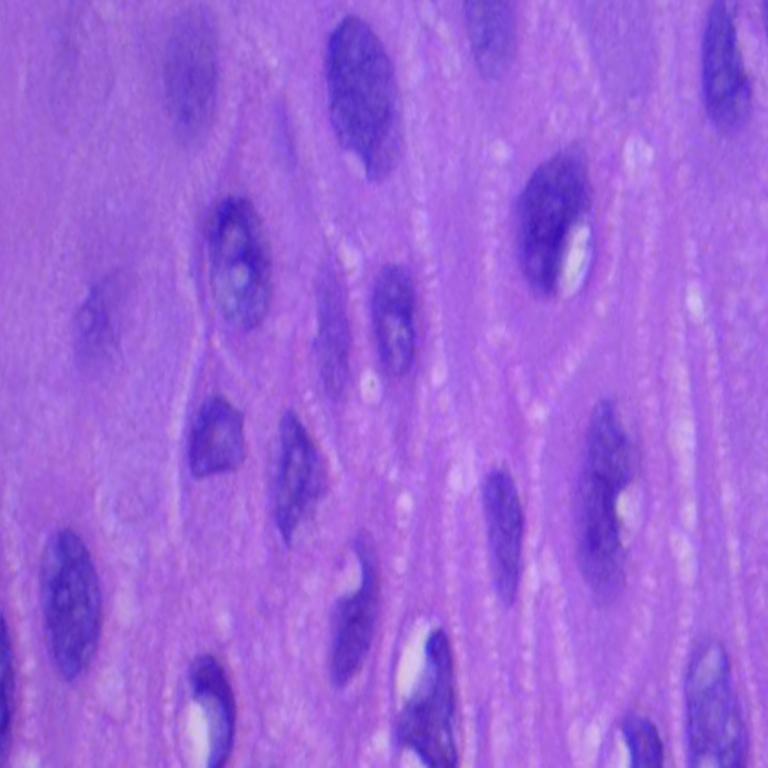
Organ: lung
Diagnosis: squamous carcinomas